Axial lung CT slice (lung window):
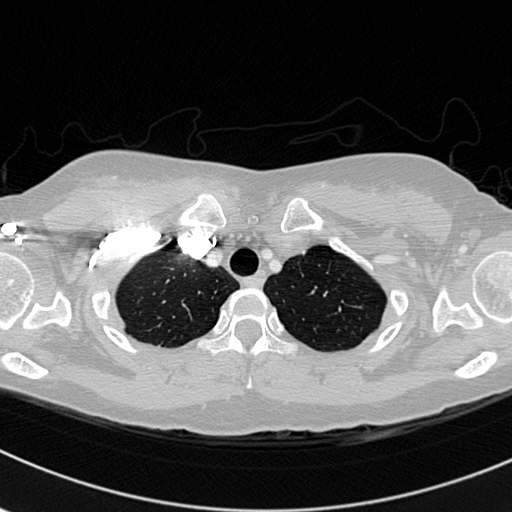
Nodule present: no